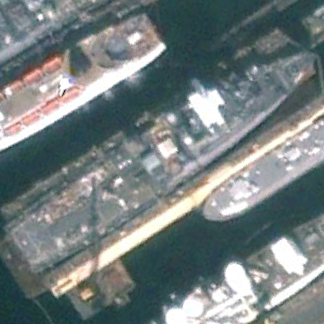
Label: combat